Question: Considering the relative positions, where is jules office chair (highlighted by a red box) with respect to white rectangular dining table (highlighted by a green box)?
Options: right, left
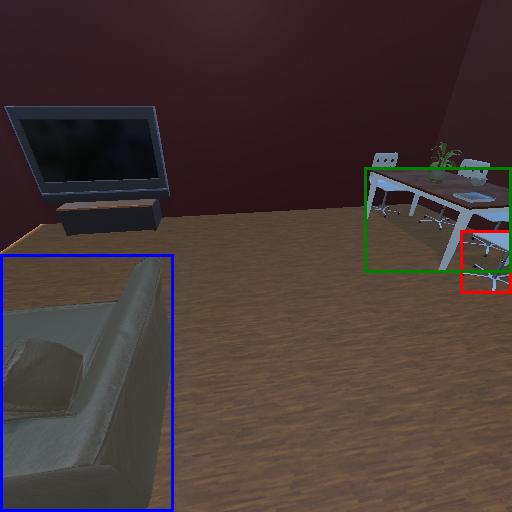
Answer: right